【题型】选择题　【知识点】平面几何　【难度】hard
如图，在三角形 \(ABC\) 中，已知 \(AB = 2\)，\(AC = 3\sqrt{3}\)，\(\angle BAC = \frac{\pi}{6}\)，\(BC\)、\(AC\) 边上的两条中线 \(AM\)、\(BN\) 相交于点 \(P\)，则 \(\cos\angle MPN = \)（    ）

\vspace{1em}

A. \(\frac{\sqrt{7}}{7}\) \quad B. \(\frac{2\sqrt{7}}{7}\) \quad C. \(\frac{5\sqrt{7}}{49}\) \quad D. \(\frac{10\sqrt{7}}{49}\)
【解答】
【答案】D

【分析】方法1，将 \(\angle MPN\) 作为 \(\overrightarrow{AM}\) 与 \(\overrightarrow{BN}\) 的夹角，利用向量知识结合题目数据可得答案；

方法2，如图建立平面直角坐标系，利用平面向量数量积坐标表示完成运算；

方法3，利用余弦定理计算 \(\cos\angle APB\) 可得答案。

【解析】法一：$\because M,N$分别是$BC,AC$的中点，$\therefore \overrightarrow{AM} = \frac{1}{2}(\overrightarrow{AB} + \overrightarrow{AC})$，$\overrightarrow{BN} = \overrightarrow{AN} - \overrightarrow{AB} = \frac{1}{2}\overrightarrow{AC} - \overrightarrow{AB}$。

$\because \overrightarrow{AM}$与$\overrightarrow{BN}$的夹角等于$\angle MPN$，$\therefore \cos\angle MPN = \frac{\overrightarrow{AM} \cdot \overrightarrow{BN}}{|\overrightarrow{AM}||\overrightarrow{BN}|}$。

\[
\begin{aligned}
\because \overrightarrow{AM} \cdot \overrightarrow{BN} &= \frac{1}{2}(\overrightarrow{AB} + \overrightarrow{AC}) \cdot \left(\frac{1}{2}\overrightarrow{AC} - \overrightarrow{AB}\right) = \frac{1}{4}\overrightarrow{AB} \cdot \overrightarrow{AC} - \frac{1}{2}\overrightarrow{AB}^2 + \frac{1}{4}\overrightarrow{AC}^2 - \frac{1}{2}\overrightarrow{AB} \cdot \overrightarrow{AC} \\
&= -\frac{1}{4} \times 2 \times 3\sqrt{3} \times \frac{\sqrt{3}}{2} - \frac{1}{2} \times 4 + \frac{1}{4} \times 27 = \frac{10}{4}, \\
|\overrightarrow{AM}| &= \sqrt{\frac{1}{4}\overrightarrow{AB}^2 + \frac{1}{2}\overrightarrow{AB} \cdot \overrightarrow{AC} + \frac{1}{4}\overrightarrow{AC}^2} = \sqrt{1 + \frac{9}{2} + \frac{27}{4}} = \frac{7}{2}, \\
|\overrightarrow{BN}| &= \sqrt{\frac{1}{4}\overrightarrow{AC}^2 - \overrightarrow{AB} \cdot \overrightarrow{AC} + \overrightarrow{AB}^2} = \sqrt{\frac{27}{4} - 9 + 4} = \sqrt{\frac{7}{2}}.
\end{aligned}
\]

$|\overrightarrow{AM}| = \sqrt{\frac{1}{4}\overrightarrow{AB}^2 + \frac{1}{2}\overrightarrow{AB} \cdot \overrightarrow{AC} + \frac{1}{4}\overrightarrow{AC}^2} = \sqrt{1 + \frac{9}{2} + \frac{27}{4}} = \frac{7}{2}$，

则$\cos\angle MPN = \frac{\overrightarrow{BN} \cdot \overrightarrow{AM}}{|\overrightarrow{BN}||\overrightarrow{AM}|} = \frac{\frac{10}{4}}{\sqrt{\frac{7}{2}} \times \frac{7}{2}} = \frac{10\sqrt{7}}{49}$；

法二：以$AC$为$x$轴，过点$B$作与$AC$垂直的直线为$y$轴建立平面直角坐标系，则
$A(-\sqrt{3},0)$，$B(0,1)$，$C(2\sqrt{3},0)$，$M\left(\sqrt{3},\frac{1}{2}\right)$，$N\left(\frac{\sqrt{3}}{2},0\right)$，

$\overrightarrow{AM} = \left(2\sqrt{3},\frac{1}{2}\right),\quad \overrightarrow{BN} = \left(\frac{\sqrt{3}}{2},-1\right)$，

则$\overrightarrow{AM} \cdot \overrightarrow{BN} = 3 - \frac{1}{2} = \frac{5}{2}$，$|\overrightarrow{AM}| = \sqrt{12 + \frac{1}{4}} = \frac{7}{2}$，$|\overrightarrow{BN}| = \sqrt{\frac{3}{4} + 1} = \frac{\sqrt{7}}{2}$，

$\cos\angle MPN = \frac{\overrightarrow{AM} \cdot \overrightarrow{BN}}{|\overrightarrow{AM}||\overrightarrow{BN}|} = \frac{10\sqrt{7}}{49}$；

法三：在$\triangle ABN$中，由余弦定理$BN = \sqrt{AB^2 + AN^2 - 2AB \cdot AN\cos\angle BAN} = \frac{\sqrt{7}}{2}$，

又因为$P$为$\triangle ABC$的重心，则$BP = \frac{2}{3}BN = \frac{\sqrt{7}}{3}$，

在$\triangle ABN$中再由余弦定理$\cos\angle ABN = \frac{AB^2 + BN^2 - AN^2}{2AB \cdot BN} = -\frac{1}{2\sqrt{7}}$，

在$\triangle ABP$中由余弦定理$AP = \sqrt{AB^2 + BP^2 - 2AB \cdot BP\cos\angle ABP} = \frac{7}{3}$，

在$\triangle ABP$中，由余弦定理，则$\cos\angle APB = \frac{AP^2 + BP^2 - AB^2}{2AP \cdot BP} = \frac{10\sqrt{7}}{49}$，

$\cos\angle MPN = \cos\angle APB = \frac{10\sqrt{7}}{49}$。

故选：D.

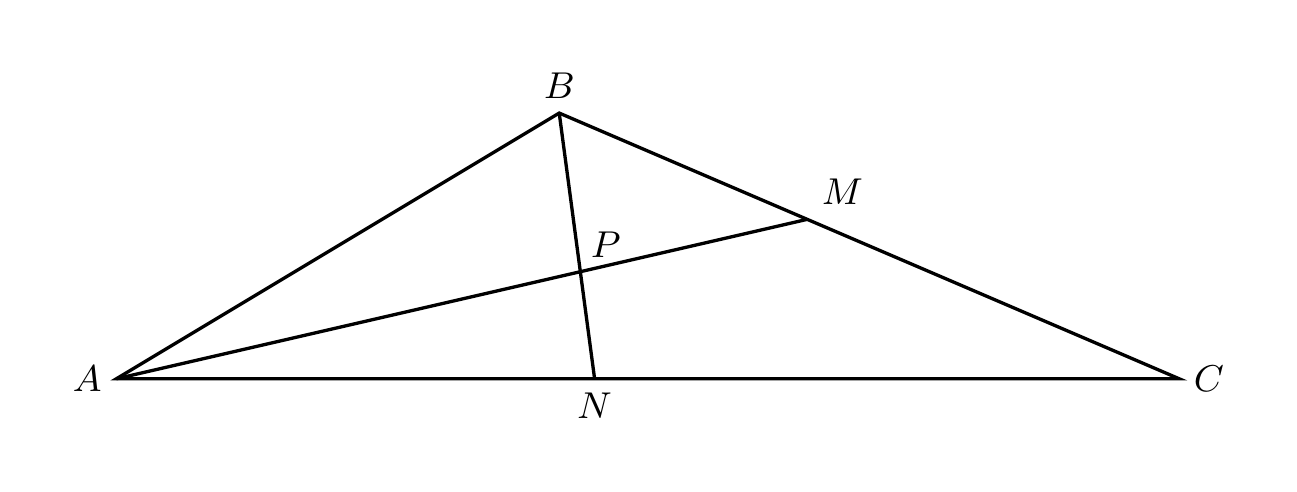